Question: How can I get multi-line queries to be injected? It works on Room with Java classes, but does Kotlin support this as well?
E.g. I have 2 queries here, and only the top SQL query (1 line) gets injected.

I tried to follow the <URL> but could not find the required settings.
There is an issue at <URL> which suggests this is fixed, but I'm not sure how to implement the fix.
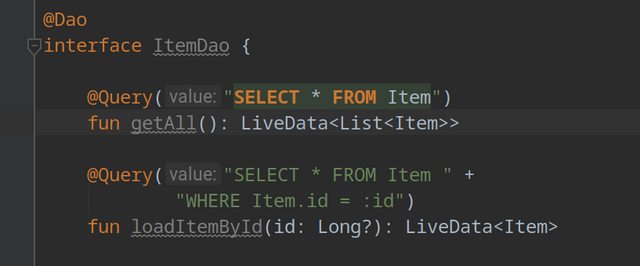
Answer: You can use a which is more readable anyway:
'''
@Dao
interface ItemDao {
@Query("""
SELECT * FROM Item
WHERE Item.id = :id
""")
fun loadItemById(id: Long): LiveData<Item>
}
'''